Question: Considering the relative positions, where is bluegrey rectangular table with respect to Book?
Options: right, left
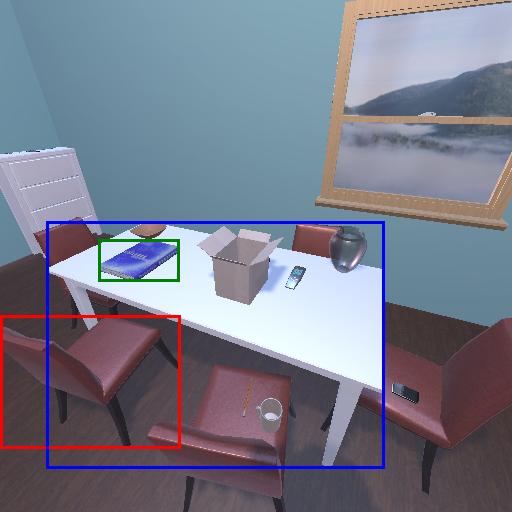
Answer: right